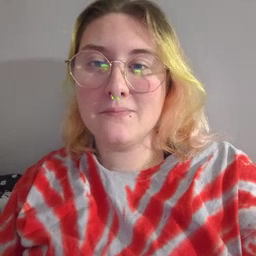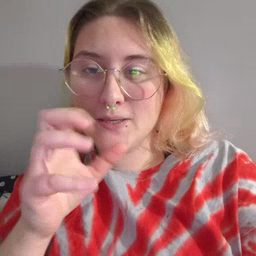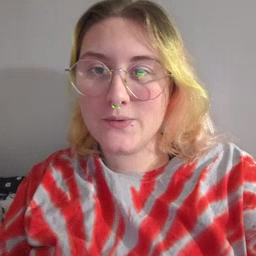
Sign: milk